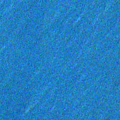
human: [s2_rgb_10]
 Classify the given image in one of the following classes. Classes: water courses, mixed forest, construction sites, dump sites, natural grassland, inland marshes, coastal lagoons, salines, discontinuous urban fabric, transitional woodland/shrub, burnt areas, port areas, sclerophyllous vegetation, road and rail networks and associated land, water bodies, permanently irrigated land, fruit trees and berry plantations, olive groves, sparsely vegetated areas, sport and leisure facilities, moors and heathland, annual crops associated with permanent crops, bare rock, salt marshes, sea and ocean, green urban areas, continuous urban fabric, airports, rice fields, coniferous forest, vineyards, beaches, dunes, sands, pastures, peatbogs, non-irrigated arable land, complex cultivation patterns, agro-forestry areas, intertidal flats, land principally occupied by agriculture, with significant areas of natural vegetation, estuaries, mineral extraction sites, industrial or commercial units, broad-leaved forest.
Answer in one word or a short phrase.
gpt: sea and ocean